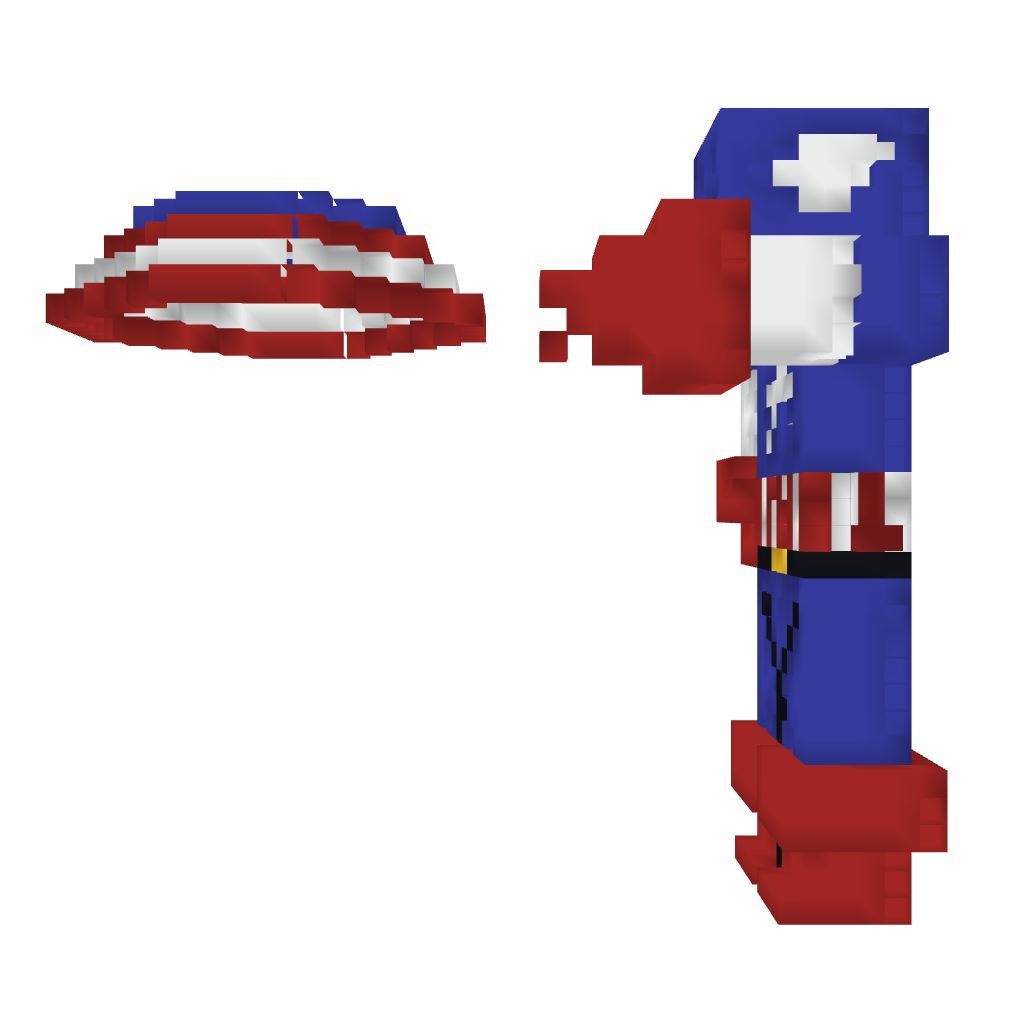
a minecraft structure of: Captain America Statue